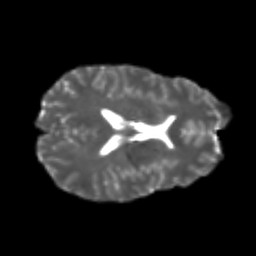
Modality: T2w
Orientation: axial
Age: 26
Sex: male
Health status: healthy
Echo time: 0.074 s